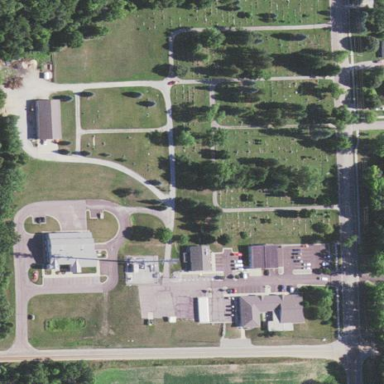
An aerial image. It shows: Cemetery.